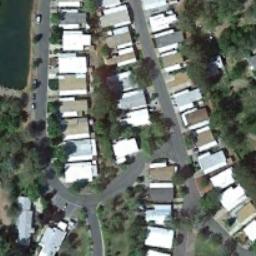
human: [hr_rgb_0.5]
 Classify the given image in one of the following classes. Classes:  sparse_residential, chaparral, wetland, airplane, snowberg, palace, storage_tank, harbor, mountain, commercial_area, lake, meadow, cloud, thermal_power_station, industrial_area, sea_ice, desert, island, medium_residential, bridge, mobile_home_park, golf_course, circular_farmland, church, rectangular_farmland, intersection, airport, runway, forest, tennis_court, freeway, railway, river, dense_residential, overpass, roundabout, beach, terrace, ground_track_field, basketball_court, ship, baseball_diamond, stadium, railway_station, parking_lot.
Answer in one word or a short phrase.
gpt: mobile_home_park